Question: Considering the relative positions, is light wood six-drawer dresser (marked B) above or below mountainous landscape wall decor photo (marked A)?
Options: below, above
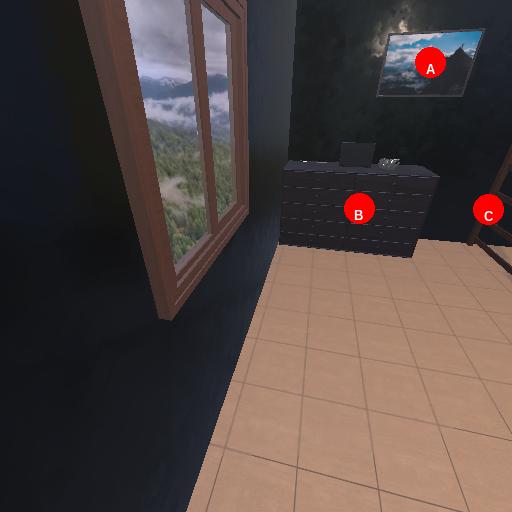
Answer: below